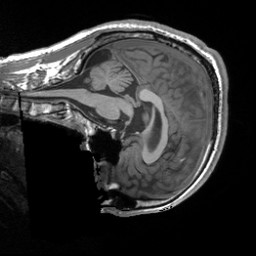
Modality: T1w
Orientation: sagittal
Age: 24
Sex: male
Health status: healthy
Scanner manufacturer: siemens
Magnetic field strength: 3 T
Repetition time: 1.9 s
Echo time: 0.00252 s